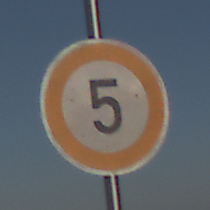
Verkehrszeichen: Geschwindigkeit5
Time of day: MorningAfternoon
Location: Outdoor (Nature)
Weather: Clear
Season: Winter
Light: Natural